Question:
I need to enable the above image so the 3 sections can be clicked.
I want to keep it as an image and I assume I need to use hotspots with jquery (jquery my preferred dynamic language).
can someone point me in the right direction with this one.
thx
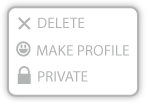
Answer: Well, this is kind of a weird solution, and as @Dan notes in his comment, Image maps might be a better option.
But at least here is a jQuery solution: <URL>
JavaScript:
'''
$('#menu').click(function (e) {
var elements = 3;
var element_height = $(this).height() / elements;
var mouse_y = e.offsetY;
for (var i = 1; i <= elements; i++) {
if ((i - 1) * element_height < mouse_y && i * element_height > mouse_y) {
alert("Clicked element #" + i);
return;
}
}
alert("Error in calculation");
});
'''
Just save your image in a 'img' or a container of the same size as the image, and then have an 'id' of '#menu' to copy paste the code above.